Field crop: maize
Growth stage: 2
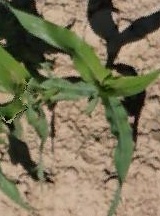
Species: maize